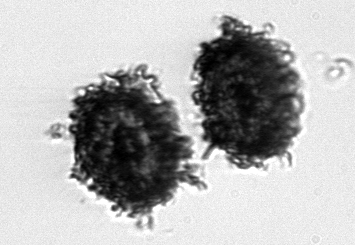
Label: Thalassiosira_TAG_external_detritus